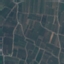
Land use / land cover: PermanentCrop